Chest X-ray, PA view. Patient: 64 years old, sex F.
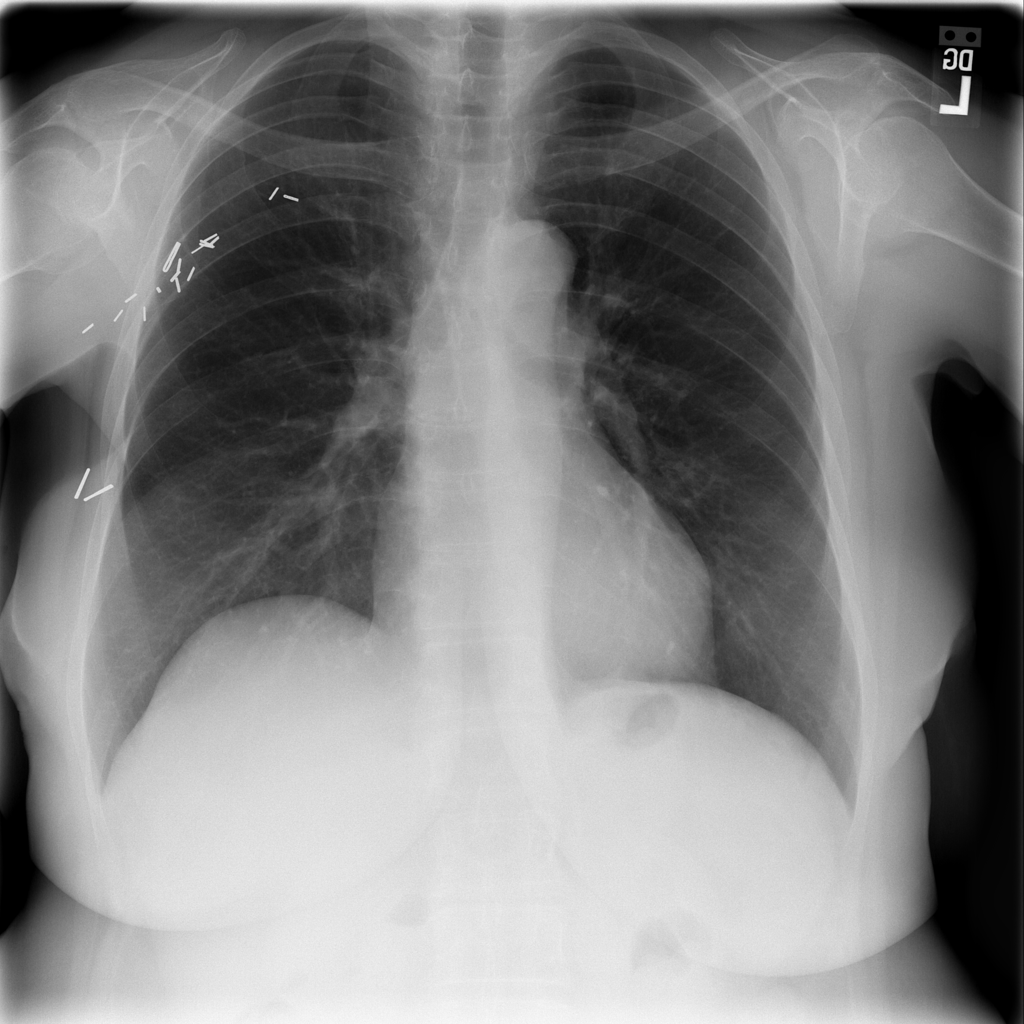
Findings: No Finding